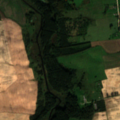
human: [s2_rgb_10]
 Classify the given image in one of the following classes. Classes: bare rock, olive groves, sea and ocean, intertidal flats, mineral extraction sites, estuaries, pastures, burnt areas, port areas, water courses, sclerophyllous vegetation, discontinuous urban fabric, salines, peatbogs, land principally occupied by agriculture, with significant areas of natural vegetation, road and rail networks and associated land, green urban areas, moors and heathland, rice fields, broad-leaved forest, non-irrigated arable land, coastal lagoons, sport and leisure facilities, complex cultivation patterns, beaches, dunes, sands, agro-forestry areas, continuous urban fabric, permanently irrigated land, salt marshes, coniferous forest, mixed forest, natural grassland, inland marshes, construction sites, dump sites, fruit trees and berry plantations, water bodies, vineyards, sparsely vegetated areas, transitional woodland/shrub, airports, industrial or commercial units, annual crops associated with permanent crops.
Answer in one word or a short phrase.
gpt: non-irrigated arable land, land principally occupied by agriculture, with significant areas of natural vegetation, transitional woodland/shrub, water bodies